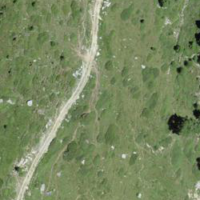
EUNIS habitat code: 26
Species observed at this site:
Pseudochorthippus parallelus